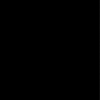
Label: dusty